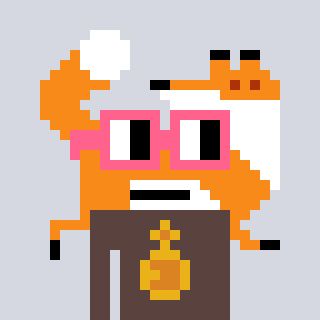
a pixel art character with square pink glasses, a fox-shaped head and a darkbrown-colored body on a cool background